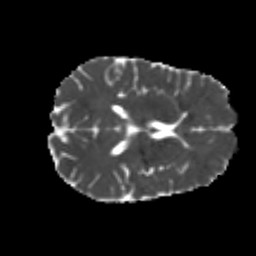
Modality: MD
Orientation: axial
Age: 25
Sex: male
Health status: healthy
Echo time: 0.074 s